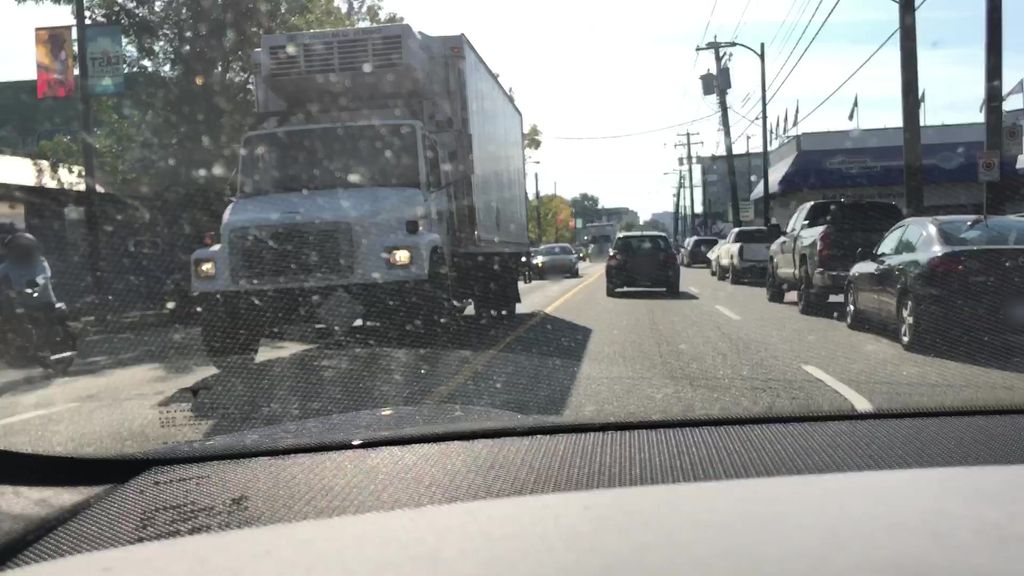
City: vancouver